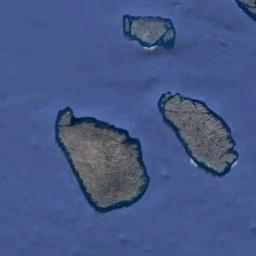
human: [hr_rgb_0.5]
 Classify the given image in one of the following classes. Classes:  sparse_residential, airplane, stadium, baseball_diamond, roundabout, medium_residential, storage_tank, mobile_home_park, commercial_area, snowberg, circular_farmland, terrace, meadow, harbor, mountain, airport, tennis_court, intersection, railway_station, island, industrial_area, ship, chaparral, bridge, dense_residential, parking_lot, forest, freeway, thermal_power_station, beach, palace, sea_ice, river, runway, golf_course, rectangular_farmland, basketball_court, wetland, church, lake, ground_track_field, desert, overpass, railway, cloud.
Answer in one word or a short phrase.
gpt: island